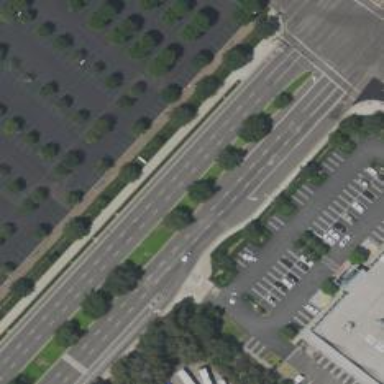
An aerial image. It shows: Secondary road with asphalt surface.